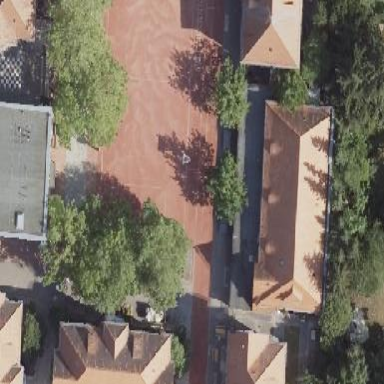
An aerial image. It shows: School.